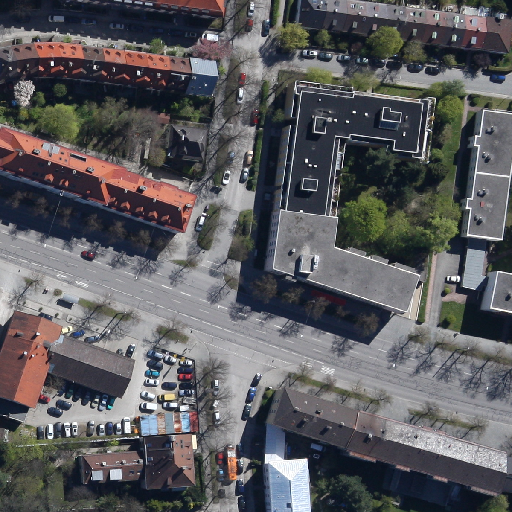
Referring expression: van